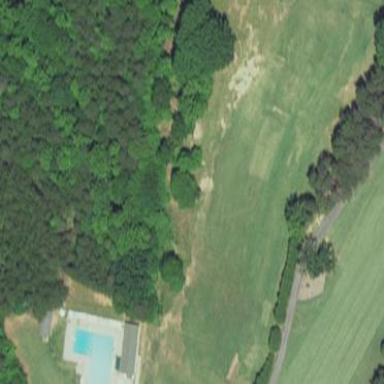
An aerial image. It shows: Grassy area used as driving range for golf.